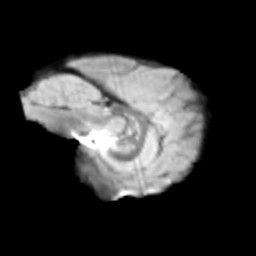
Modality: T2w
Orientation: sagittal
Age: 13
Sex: male
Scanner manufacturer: siemens
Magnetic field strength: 3 T
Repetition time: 3.8 s
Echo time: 0.07 s